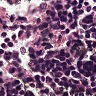
Metastatic tissue present: no